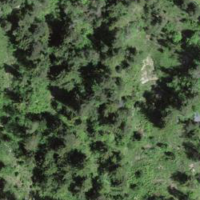
EUNIS habitat code: 45
Species observed at this site:
Certhia brachydactyla
Corvus corone
Turdus philomelos
Dendrocopos major
Buteo buteo
Sylvia atricapilla
Strix aluco
Phylloscopus collybita
Erithacus rubecula
Dryocopus martius
Sitta europaea
Garrulus glandarius
Picus viridis
Corvus corax
Periparus ater
Carduus defloratus
Sturnus vulgaris
Troglodytes troglodytes
Fringilla coelebs
Regulus ignicapilla
Melittis melissophyllum
Turdus merula
Columba palumbus
Platanthera bifolia
Succisa pratensis
Parus major
Hirundo rustica
Milvus migrans
Milvus milvus
Regulus regulus